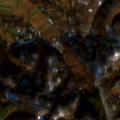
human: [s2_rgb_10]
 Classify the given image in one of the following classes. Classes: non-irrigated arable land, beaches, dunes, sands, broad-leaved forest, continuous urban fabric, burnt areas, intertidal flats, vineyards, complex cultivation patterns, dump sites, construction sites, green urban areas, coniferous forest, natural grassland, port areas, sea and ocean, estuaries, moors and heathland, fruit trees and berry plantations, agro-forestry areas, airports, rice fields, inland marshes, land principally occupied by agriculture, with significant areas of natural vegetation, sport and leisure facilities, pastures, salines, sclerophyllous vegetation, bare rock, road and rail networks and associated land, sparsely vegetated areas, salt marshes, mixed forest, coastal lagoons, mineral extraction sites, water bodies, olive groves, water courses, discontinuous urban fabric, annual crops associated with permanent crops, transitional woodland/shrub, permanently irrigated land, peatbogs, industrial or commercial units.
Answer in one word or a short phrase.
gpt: complex cultivation patterns, broad-leaved forest